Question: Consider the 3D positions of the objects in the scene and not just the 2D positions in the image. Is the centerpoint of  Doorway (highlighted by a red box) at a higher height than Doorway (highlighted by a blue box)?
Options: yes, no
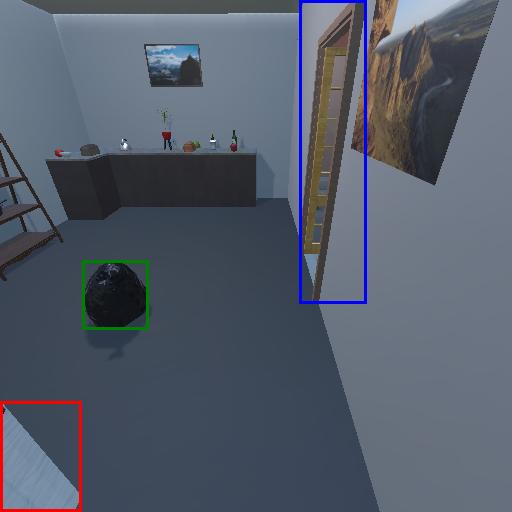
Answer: yes